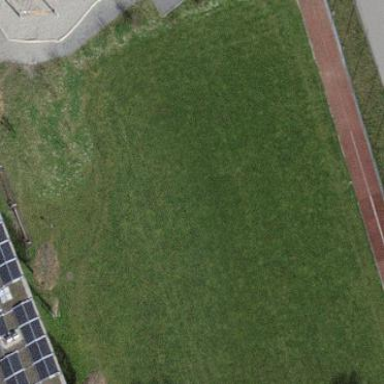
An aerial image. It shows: Soccer pitch with grass surface for leisure land.